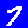
Digit: 7